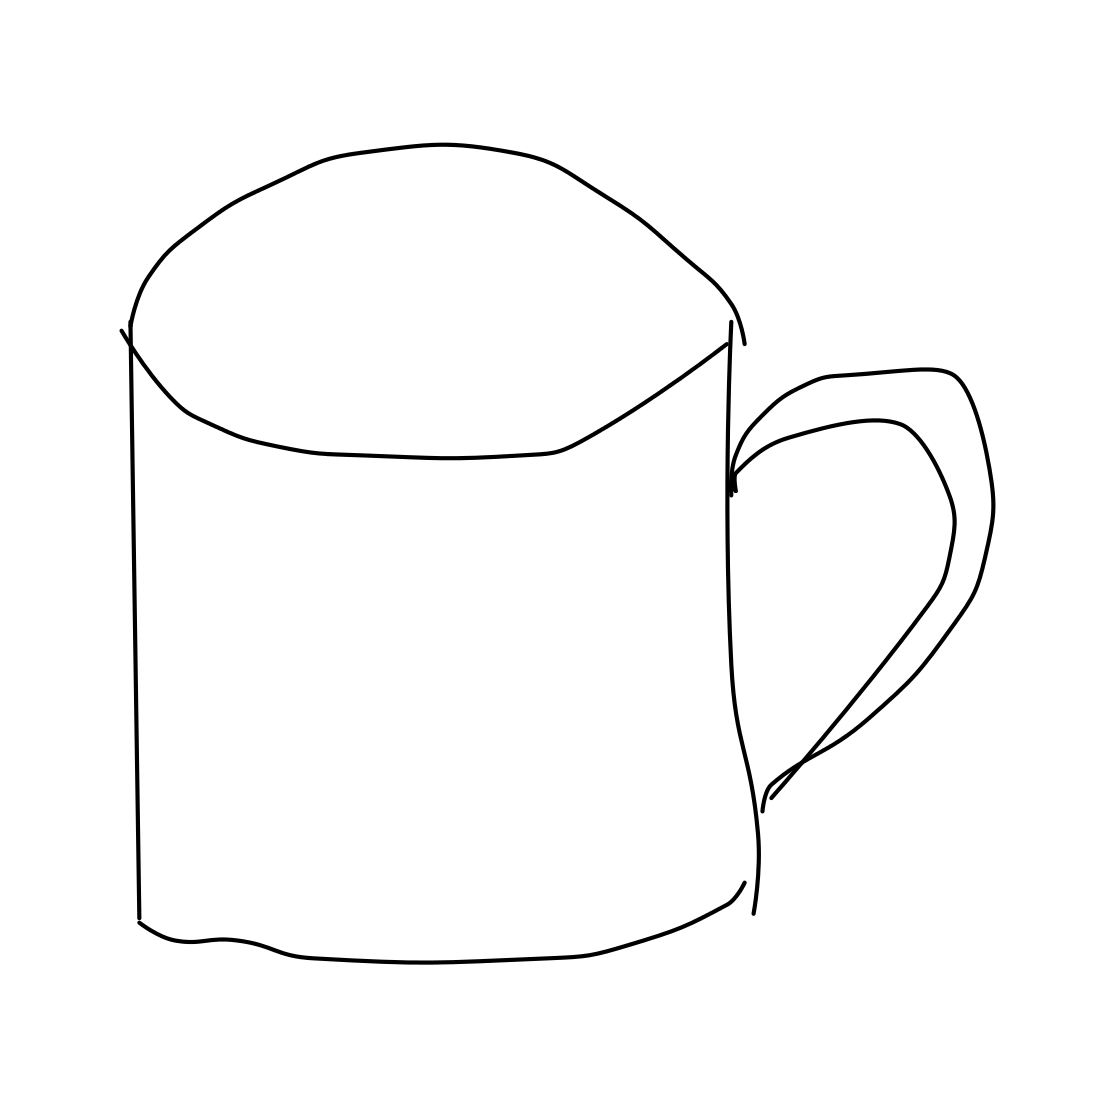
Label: mug